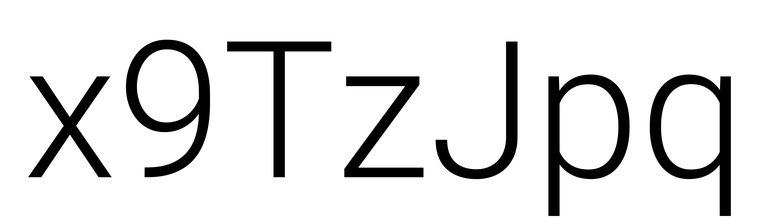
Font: Roboto_Light